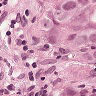
Metastatic tissue present: yes